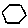
Label: hexagon